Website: apple
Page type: gifting
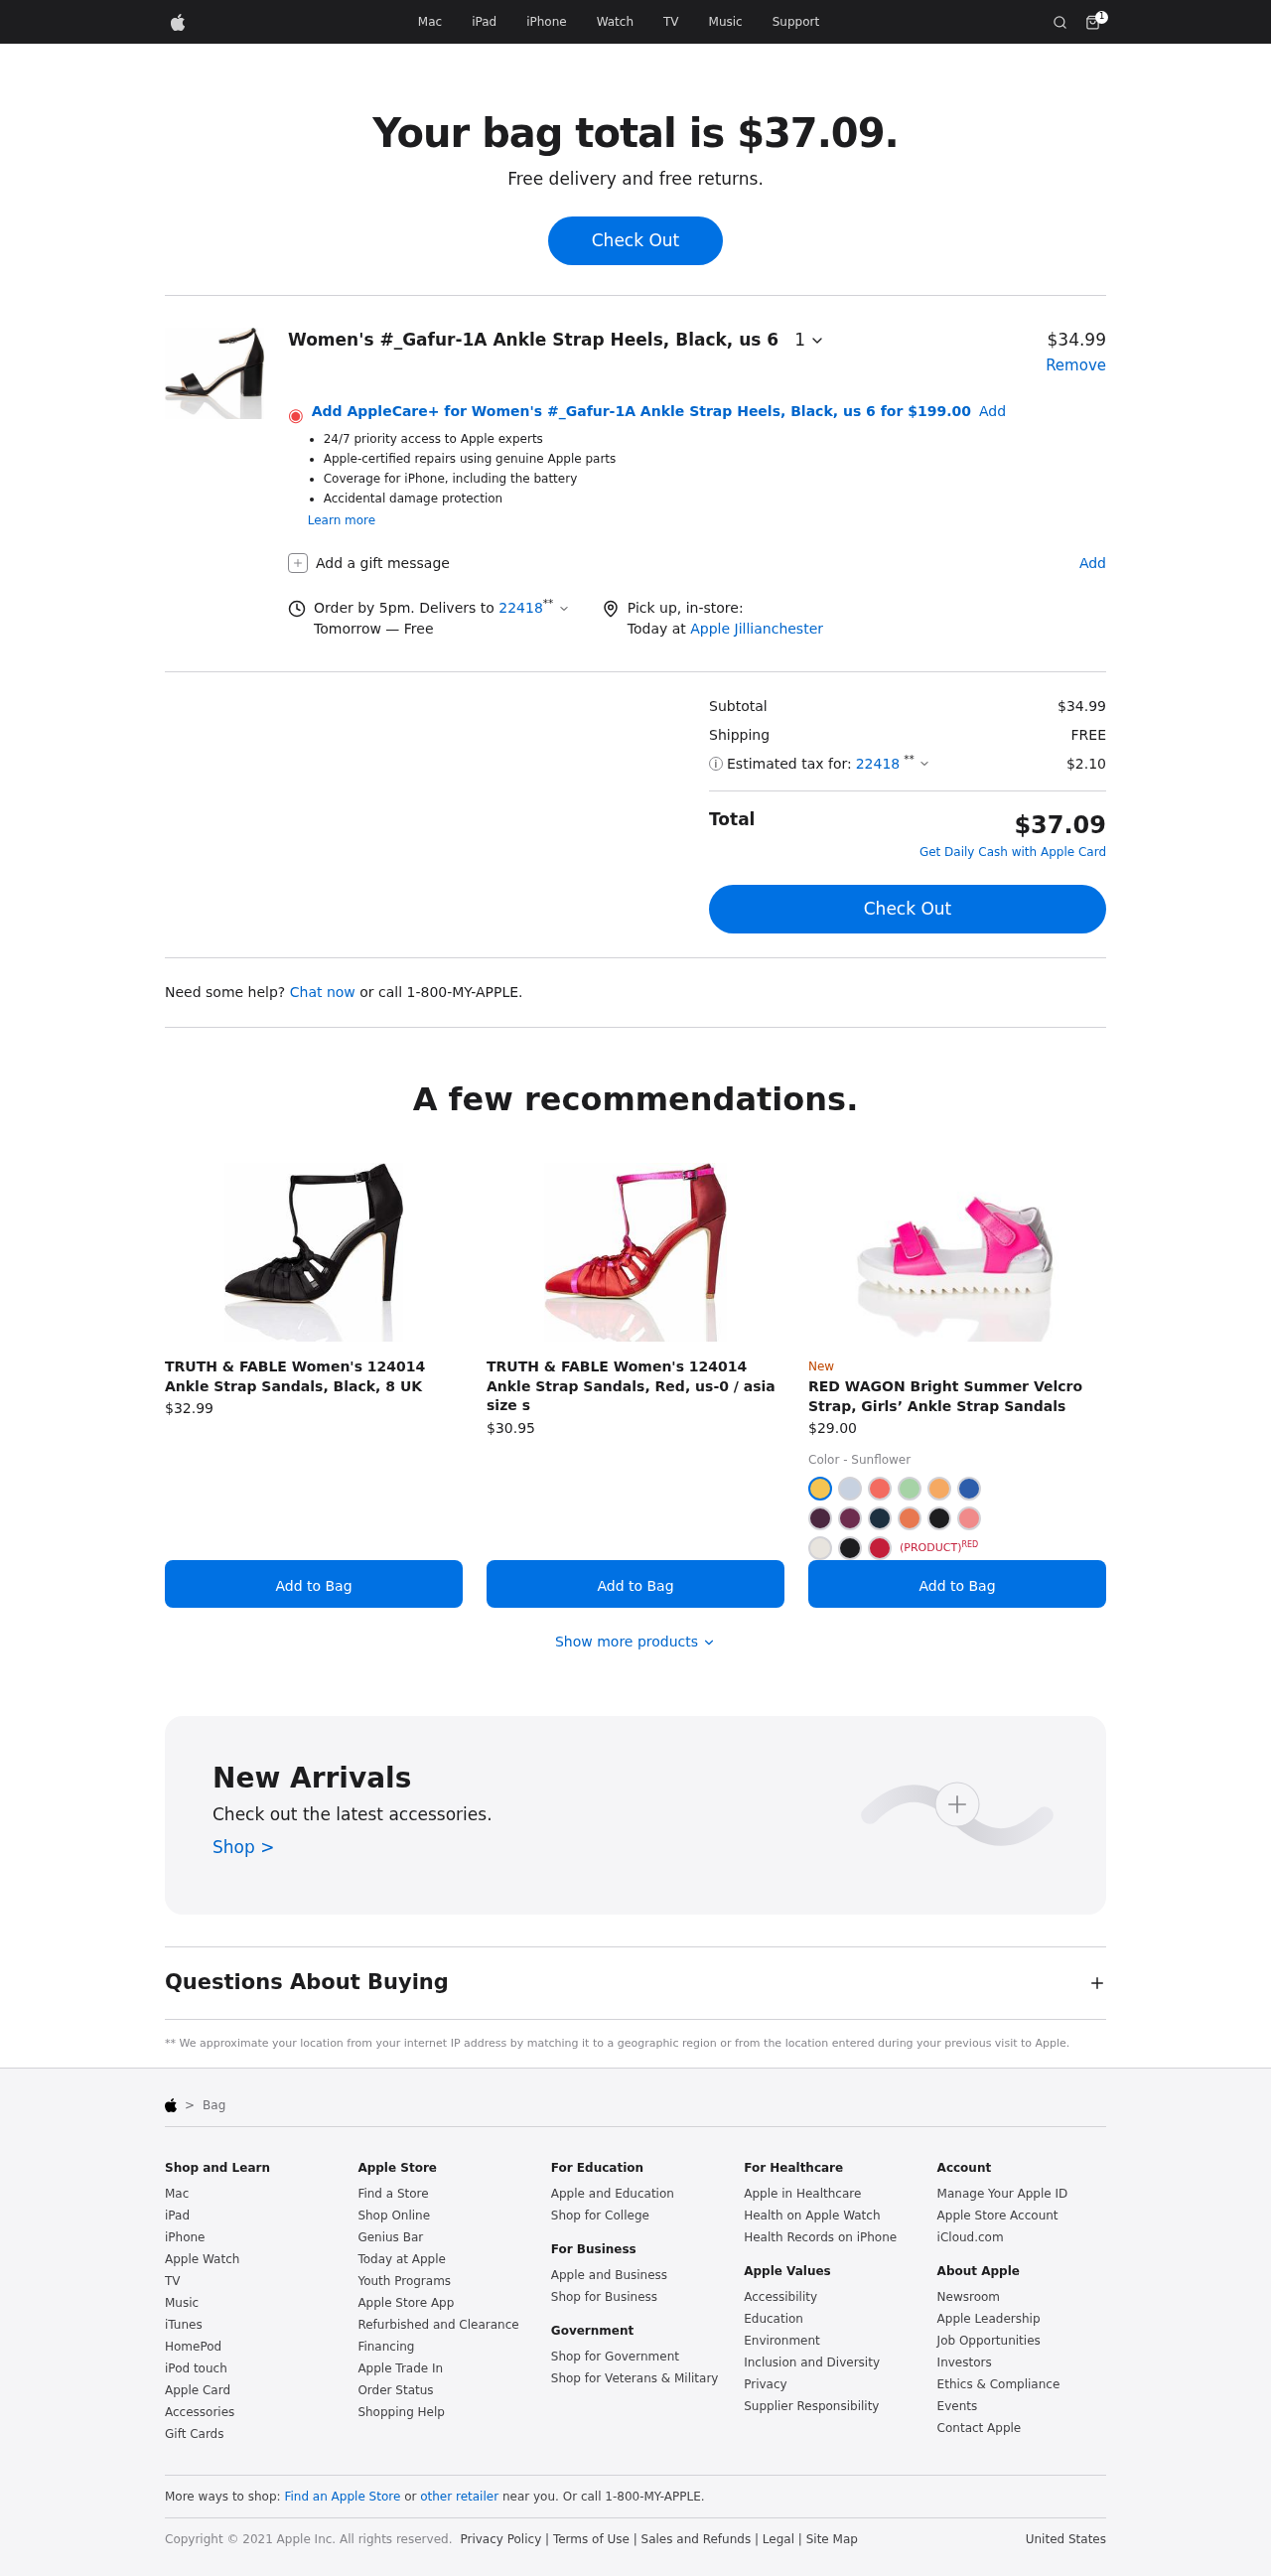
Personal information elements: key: PII_CITY
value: Jillianchester
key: PII_POSTCODE
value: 22418
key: PII_POSTCODE2
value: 22418
Product elements: key: PRODUCT1_NAME
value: Women's #_Gafur-1A Ankle Strap Heels, Black, us 6
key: PRODUCT1_PRICE
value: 34.99
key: PRODUCT1_QUANTITY
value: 1
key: PRODUCT2_NAME
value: TRUTH & FABLE Women's 124014 Ankle Strap Sandals, Black, 8 UK
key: PRODUCT2_PRICE
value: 32.99
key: PRODUCT3_NAME
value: TRUTH & FABLE Women's 124014 Ankle Strap Sandals, Red, us-0 / asia size s
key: PRODUCT3_PRICE
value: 30.95
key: PRODUCT4_NAME
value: RED WAGON Bright Summer Velcro Strap, Girls’ Ankle Strap Sandals
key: PRODUCT4_PRICE
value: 29
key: PRODUCT1_APPLECARE_PRICE
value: $199.00
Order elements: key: ORDER_NUM_ITEMS
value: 1
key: ORDER_TOTAL
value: $37.09
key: ORDER_SUBTOTAL
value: $34.99
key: ORDER_SHIPPING_COST
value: FREE
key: ORDER_TAX
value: $2.10